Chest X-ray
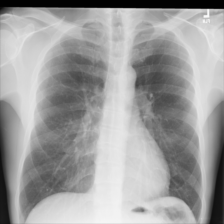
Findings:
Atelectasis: negative
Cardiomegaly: negative
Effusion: negative
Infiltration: negative
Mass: negative
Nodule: negative
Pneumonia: negative
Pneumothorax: negative
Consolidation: negative
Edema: negative
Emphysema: negative
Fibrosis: negative
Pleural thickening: negative
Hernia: negative